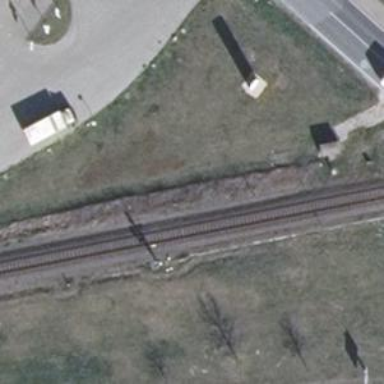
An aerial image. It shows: Railway track.